Question: When using Emacs 23 in a terminal with truncate-lines enabled Emacs adds a dollar sign to the end of each line, indicating the text continues past the edge of the screen. This bothers me and I would like to disable this feature or somehow hide the dollar sign. Is this possible? If so how would it be done?

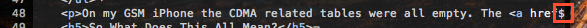
Answer: Try with this:
'''
(set-display-table-slot standard-display-table 0 ?\ )
'''